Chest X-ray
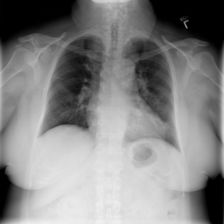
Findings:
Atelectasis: negative
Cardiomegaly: negative
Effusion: negative
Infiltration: negative
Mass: negative
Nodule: negative
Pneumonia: negative
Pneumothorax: negative
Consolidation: negative
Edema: negative
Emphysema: negative
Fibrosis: negative
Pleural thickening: negative
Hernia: negative